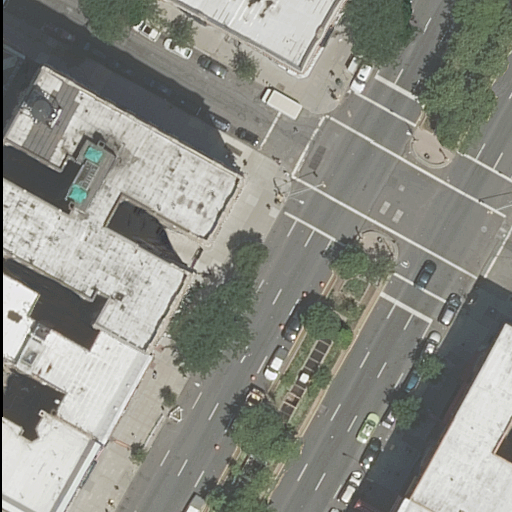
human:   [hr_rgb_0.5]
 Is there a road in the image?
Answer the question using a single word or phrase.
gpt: yes

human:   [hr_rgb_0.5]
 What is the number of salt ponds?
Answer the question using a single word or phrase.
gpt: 0

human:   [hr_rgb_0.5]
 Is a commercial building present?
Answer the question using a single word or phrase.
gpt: no

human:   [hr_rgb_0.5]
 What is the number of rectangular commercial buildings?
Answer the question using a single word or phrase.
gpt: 0

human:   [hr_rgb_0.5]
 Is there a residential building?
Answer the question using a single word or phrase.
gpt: yes

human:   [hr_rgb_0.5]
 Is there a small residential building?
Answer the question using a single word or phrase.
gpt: yes

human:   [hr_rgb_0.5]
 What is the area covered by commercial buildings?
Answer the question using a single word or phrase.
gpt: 0m2

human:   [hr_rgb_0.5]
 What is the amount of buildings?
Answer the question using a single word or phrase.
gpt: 7

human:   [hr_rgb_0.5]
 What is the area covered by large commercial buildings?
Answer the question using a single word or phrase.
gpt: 0m2

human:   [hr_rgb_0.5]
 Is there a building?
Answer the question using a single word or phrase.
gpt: yes

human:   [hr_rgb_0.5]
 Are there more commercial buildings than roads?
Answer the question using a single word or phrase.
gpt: no

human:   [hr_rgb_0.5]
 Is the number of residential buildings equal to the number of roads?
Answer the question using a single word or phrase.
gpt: no

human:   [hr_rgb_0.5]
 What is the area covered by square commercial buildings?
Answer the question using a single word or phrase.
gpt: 0m2

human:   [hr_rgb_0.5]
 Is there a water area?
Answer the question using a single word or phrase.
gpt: no

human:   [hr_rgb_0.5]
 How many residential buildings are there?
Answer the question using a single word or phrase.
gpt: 7

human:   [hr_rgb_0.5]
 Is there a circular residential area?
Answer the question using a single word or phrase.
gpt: no

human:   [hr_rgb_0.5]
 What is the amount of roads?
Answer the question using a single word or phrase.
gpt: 3

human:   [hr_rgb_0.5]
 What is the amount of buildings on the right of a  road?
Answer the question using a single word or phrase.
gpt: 2

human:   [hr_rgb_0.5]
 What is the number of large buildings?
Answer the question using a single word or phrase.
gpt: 1

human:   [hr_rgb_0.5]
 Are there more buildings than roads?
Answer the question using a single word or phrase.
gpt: yes

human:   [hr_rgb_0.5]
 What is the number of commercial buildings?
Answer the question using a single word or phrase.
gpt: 0

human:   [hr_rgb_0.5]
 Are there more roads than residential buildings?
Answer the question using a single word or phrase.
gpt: no

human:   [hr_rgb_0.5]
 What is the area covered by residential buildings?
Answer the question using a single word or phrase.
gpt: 2267m2

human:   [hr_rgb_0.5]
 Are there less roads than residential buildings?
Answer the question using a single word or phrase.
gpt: yes

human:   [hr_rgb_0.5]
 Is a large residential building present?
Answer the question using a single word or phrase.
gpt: yes

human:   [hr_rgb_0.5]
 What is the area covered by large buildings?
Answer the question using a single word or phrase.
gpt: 1325m2

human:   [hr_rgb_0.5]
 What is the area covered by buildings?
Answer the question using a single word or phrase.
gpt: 2267m2

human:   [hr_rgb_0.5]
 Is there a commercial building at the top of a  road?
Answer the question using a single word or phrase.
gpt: no

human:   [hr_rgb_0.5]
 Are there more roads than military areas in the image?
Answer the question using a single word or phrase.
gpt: yes

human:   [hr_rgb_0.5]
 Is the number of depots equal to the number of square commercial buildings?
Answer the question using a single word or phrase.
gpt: yes

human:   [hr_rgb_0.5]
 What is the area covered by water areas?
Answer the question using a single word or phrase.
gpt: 0m2

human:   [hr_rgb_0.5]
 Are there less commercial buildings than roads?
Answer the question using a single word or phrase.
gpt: yes

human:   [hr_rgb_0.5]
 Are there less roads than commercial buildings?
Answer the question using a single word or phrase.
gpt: no

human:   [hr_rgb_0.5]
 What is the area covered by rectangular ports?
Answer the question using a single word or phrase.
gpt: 0m2

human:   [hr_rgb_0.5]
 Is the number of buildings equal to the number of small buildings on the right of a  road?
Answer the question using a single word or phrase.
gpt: no

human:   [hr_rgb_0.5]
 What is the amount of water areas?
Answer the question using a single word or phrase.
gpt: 0

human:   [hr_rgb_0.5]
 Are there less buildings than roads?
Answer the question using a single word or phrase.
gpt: no

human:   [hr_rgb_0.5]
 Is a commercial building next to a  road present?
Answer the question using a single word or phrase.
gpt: no

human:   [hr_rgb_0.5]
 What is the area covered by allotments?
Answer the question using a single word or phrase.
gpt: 0m2

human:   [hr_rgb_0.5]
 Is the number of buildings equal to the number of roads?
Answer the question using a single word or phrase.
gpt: no

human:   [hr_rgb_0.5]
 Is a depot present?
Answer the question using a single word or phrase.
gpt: no

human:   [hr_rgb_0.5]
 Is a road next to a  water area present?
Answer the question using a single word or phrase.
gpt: no

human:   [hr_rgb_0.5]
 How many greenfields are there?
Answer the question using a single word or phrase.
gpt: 0

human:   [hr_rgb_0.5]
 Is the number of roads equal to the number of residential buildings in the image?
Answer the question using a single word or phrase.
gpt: no

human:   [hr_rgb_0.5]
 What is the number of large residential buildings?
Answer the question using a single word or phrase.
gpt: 1

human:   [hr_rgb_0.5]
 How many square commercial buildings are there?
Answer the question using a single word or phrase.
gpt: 0

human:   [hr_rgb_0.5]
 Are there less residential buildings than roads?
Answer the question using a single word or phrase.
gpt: no

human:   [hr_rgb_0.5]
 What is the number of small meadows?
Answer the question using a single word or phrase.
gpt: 0

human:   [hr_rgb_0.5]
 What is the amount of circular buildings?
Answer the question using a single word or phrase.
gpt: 0

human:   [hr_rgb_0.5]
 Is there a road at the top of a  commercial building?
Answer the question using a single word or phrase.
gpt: no

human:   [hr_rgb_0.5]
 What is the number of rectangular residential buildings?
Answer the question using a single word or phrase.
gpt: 5

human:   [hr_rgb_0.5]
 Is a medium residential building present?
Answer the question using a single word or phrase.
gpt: yes

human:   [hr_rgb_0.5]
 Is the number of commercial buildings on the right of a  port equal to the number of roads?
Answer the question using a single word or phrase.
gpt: no

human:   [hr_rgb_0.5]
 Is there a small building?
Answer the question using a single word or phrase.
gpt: yes

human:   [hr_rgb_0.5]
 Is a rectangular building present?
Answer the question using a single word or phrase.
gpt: yes

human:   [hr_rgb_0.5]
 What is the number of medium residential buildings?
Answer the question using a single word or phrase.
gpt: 3

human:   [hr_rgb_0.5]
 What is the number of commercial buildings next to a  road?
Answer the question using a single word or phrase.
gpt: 0

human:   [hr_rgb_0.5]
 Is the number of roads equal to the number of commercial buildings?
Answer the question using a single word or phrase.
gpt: no

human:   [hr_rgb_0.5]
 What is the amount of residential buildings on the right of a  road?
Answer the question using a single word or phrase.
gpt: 2

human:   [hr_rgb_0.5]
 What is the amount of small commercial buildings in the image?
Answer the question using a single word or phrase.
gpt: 0

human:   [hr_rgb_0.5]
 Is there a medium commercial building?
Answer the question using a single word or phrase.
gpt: no

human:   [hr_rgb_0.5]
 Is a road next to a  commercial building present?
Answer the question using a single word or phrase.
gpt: no

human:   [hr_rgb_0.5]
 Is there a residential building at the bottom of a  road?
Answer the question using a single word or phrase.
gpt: yes

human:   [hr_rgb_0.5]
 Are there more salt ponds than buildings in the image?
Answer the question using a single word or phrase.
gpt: no